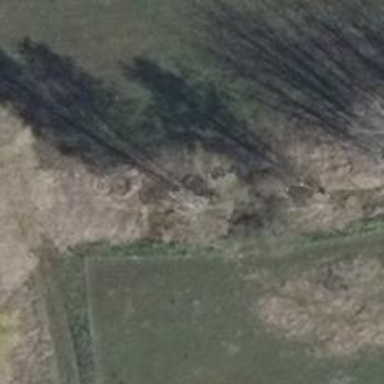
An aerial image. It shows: Row of trees in natural setting.